Question: given a graph, for example:
'''
require(igraph)
g <- graph.famous("Zachary")
'''
such that some of its properties are:
'''
diameter(g)
[1] 5
> farthest.nodes(g)
[1] 15 17 5
> average.path.length(g)
[1] 2.4082
> path.length.hist(g)
$res
[1] 78 265 137 73 8
$unconnected
[1] 0
'''
As you can see there are 8 paths with length = 5, 73 with length = 4, and so on...
I would like to be able to isolate groups of nodes that are involved in a path of certain length. For example, I would like to know the nodes involve in the 73 paths of length 4, and their connected nodes respectively.
Let me clarify this with one easy example, the diameter of the graph. For this particular case one can do:
'''
##names of the nodes involved in the diameter path of the graph
nodes.diameter<-get.diameter(g)
edges <- as.data.frame(get.edgelist(g))
edges.diameter <- edges[which(edges$V1 %in% nodes.diameter),]
g.diameter <- graph.data.frame(edges.diameter, directed = FALSE)
##some aesthetics for the plot
V(g.diameter)$label.cex <- 1
plot(g.diameter,vertex.size=10)
'''

This is a particular example because is easy to get the node names for the diameter. But, (naively, something like 'get.path(g,length = X)', and in a naive, ideal world this would return a list with the nodes involved in the paths of 'length = X'. For example, for 'length = 4', the list would have length 73 elements each containing the nodes involved in each of the 73 paths of length 4)
many thanks in advance for your time.
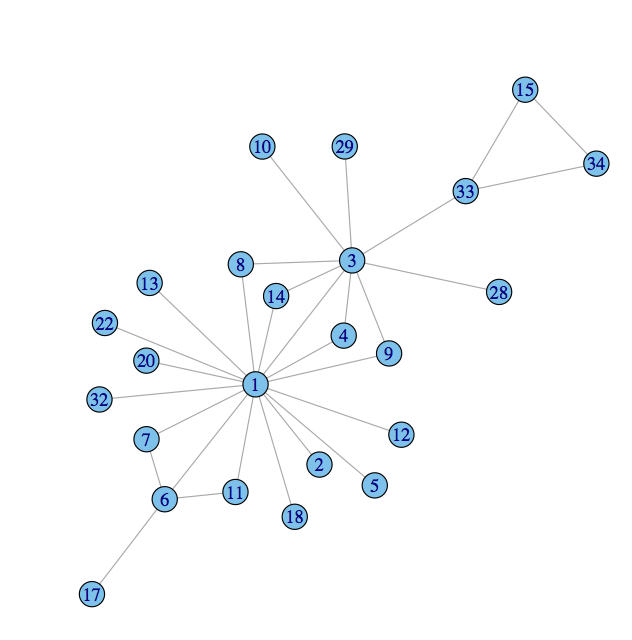
Answer: The 'path.length.hist' function looks at all possible shortest paths. So these two commands are the same
'''
# path.length.hist(g)$res
[1] 78 265 137 73 8
sp <- shortest.paths(g)
table(sp[upper.tri(sp)])
# 1 2 3 4 5
# 78 265 137 73 8
'''
which means the the information you are after can be extracted from 'shortest.paths()'. Here's a function that will return the index of the vertices involved in the paths
'''
get_paths_by_length <- function(g, len) {
sp <- shortest.paths(g)
sp[lower.tri(sp,TRUE)] <- NA
wp <- which(sp==len, arr.ind=TRUE)
mapply(function(a,b) get.shortest.paths(g, a, b)$vpath, wp[,1], wp[,2])
}
'''
which returns
'''
get_paths_by_length(g,5)
# [[1]]
# [1] 15 33 3 1 6 17
# [[2]]
# [1] 16 33 3 1 6 17
# [[3]]
# [1] 17 6 1 3 33 19
# [[4]]
# [1] 17 6 1 3 33 21
# [[5]]
# [1] 17 6 1 3 33 23
# [[6]]
# [1] 17 6 1 3 28 24
# [[7]]
# [1] 17 6 1 9 34 27
# [[8]]
# [1] 17 6 1 3 33 30
'''
for the eight paths of length 5.